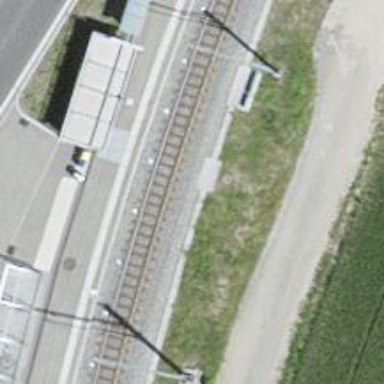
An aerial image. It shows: Narrow-gauge railway track with 1 electrified contact line.